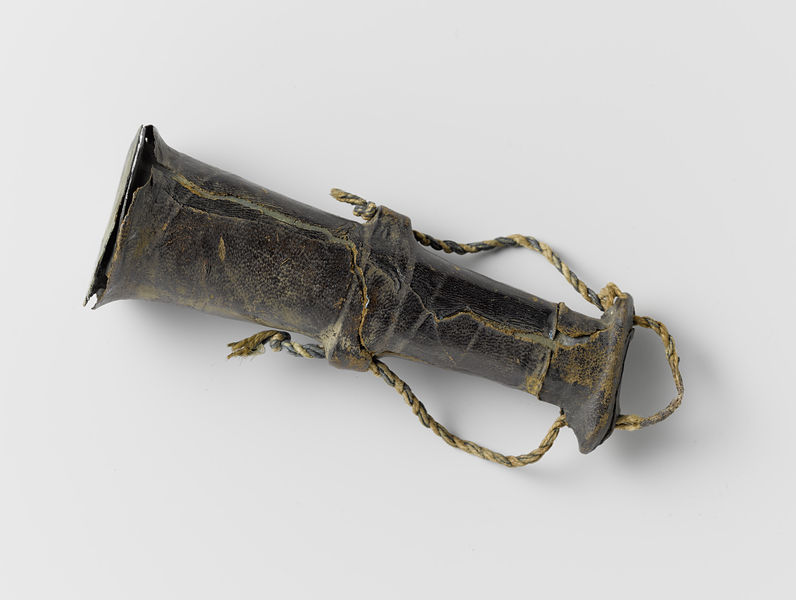
Titel: Musketmaat
Standort: Amsterdam
Institution: Rijksmuseum
Schlagwörter: black, grey, old, brown, metal, photo, rope, ancient, antique, vessel, horn, artifact, photograph, cracks, iron, tool, leather, bell, string, thing, rustic, object, physical, crack, handle, phone, archeology, cord, function, functional, cracked, ckracked